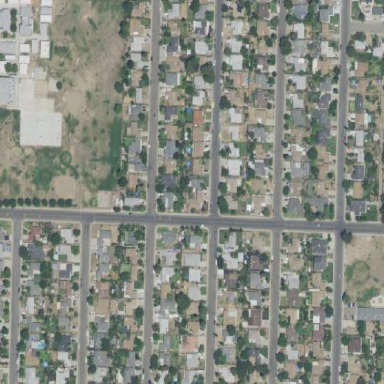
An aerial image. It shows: Single-family residential neighbourhood.